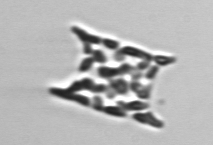
Label: Eucampia